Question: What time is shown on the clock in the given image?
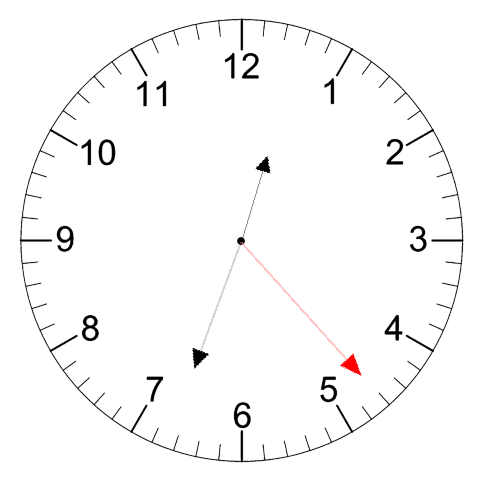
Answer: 12:33:23